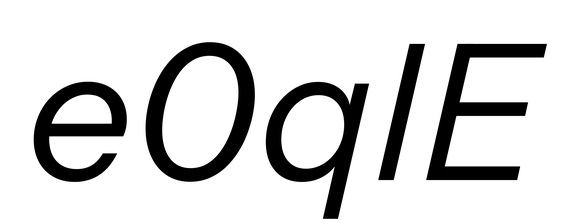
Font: InstrumentSans-Italic_Italic